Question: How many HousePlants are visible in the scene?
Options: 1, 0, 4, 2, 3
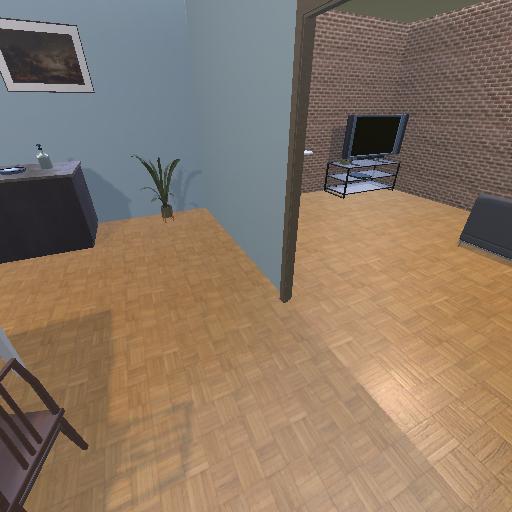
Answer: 1